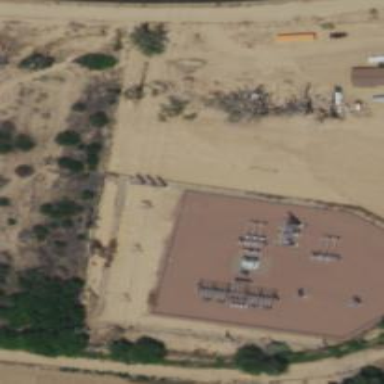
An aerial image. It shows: Power substation.